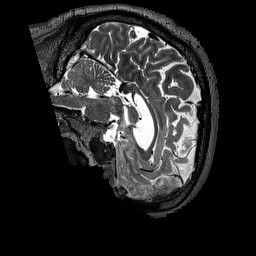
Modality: T2w
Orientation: sagittal
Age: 41
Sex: male
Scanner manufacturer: siemens
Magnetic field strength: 3 T
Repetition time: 3.2 s
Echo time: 0.567 s